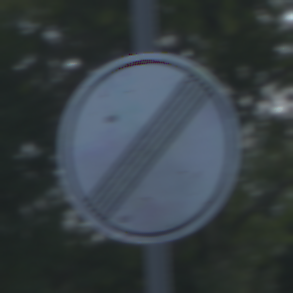
Verkehrszeichen: EndeSaemtlicherBegrenzungen
Umgebung: Outdoor, Nature
Tageszeit: MorningAfternoon
Wetter: PartlyCloudy
Licht: Natural
Jahreszeit: NotSpecified
Kontrast: MediumContrast